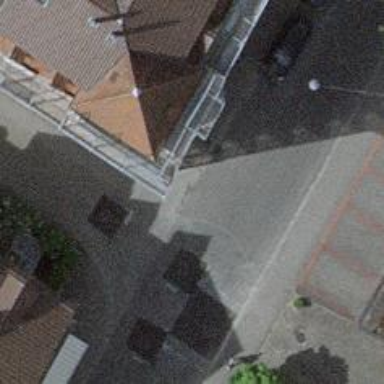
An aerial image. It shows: Unmarked crossing on asphalt footway.